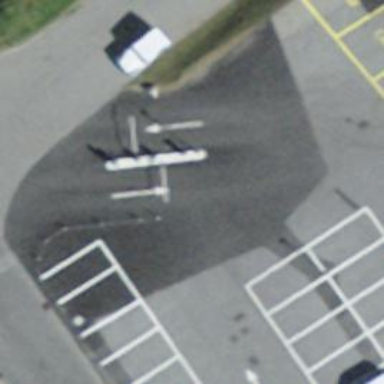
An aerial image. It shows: Lift gate barrier.